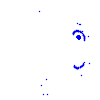
Particle: pion